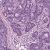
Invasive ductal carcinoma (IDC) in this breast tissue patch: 1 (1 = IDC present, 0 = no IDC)